Interaction volume radius: 10 \u00c5
Interaction volume height: 10 \u00c5
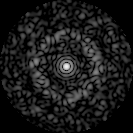
Disorder parameter: 0.8296